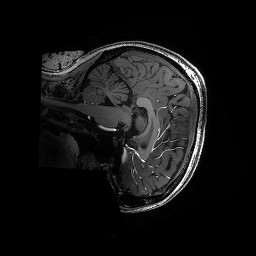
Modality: T1w
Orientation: sagittal
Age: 27
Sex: female
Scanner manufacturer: siemens
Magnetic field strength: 6.98 T
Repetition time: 3.1 s
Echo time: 0.00252 s